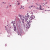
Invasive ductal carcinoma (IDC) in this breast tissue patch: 0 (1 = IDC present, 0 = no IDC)